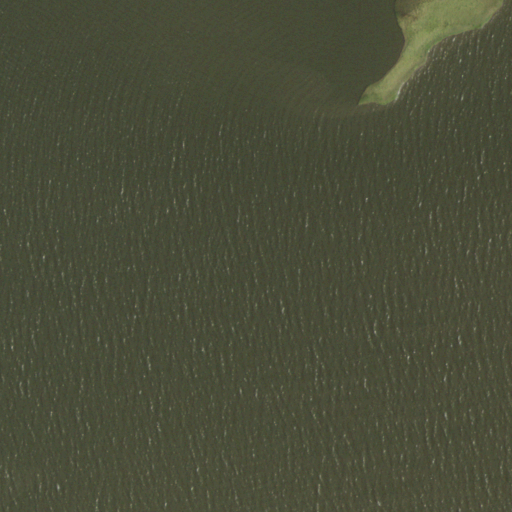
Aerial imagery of cape in Louisiana named Anderson Point containing open water and herbaceous wetlands